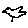
Label: bird